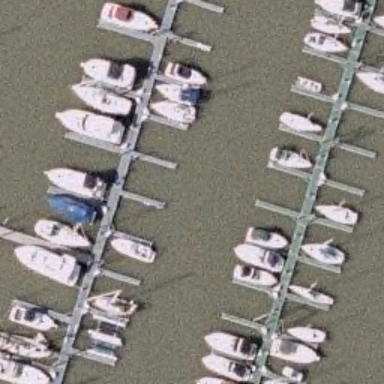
Lots of boats docked at the harbor and the water is turbid .